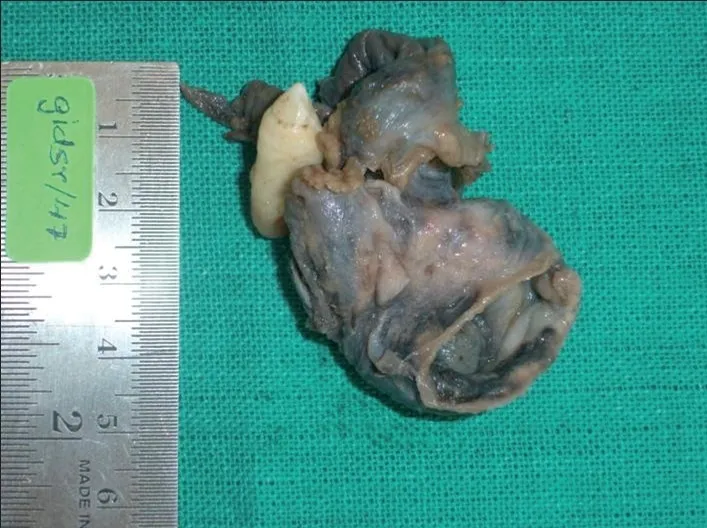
Gross examination revealed a cystic lesion measuring 6 cm x 5 cm x 4 cm.
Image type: medical_photograph (other_medical_photograph)